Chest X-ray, PA view. Patient: 30 years old, sex F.
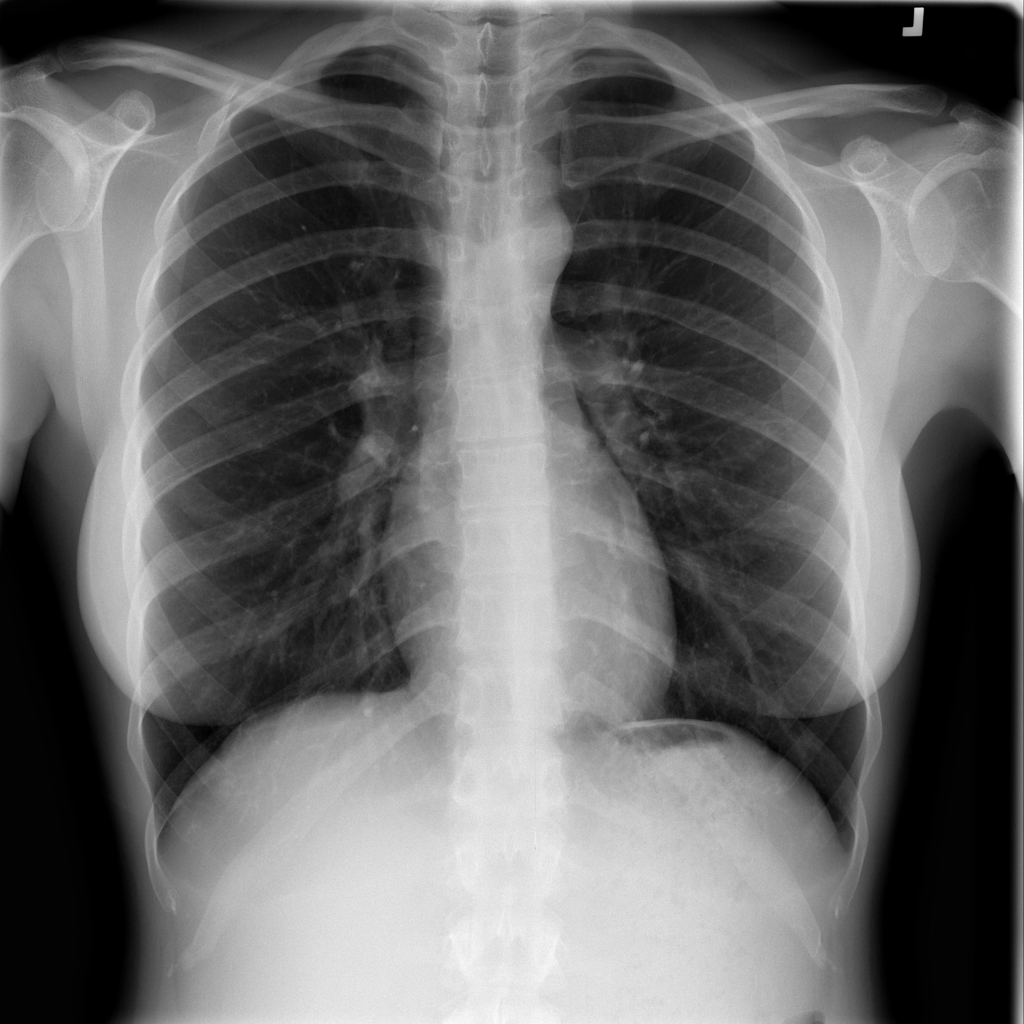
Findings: No Finding